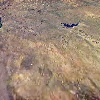
Label: land